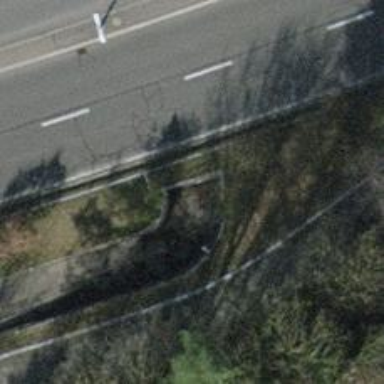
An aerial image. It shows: Path tunnel with asphalt surfaces for both the cycleway and footway.